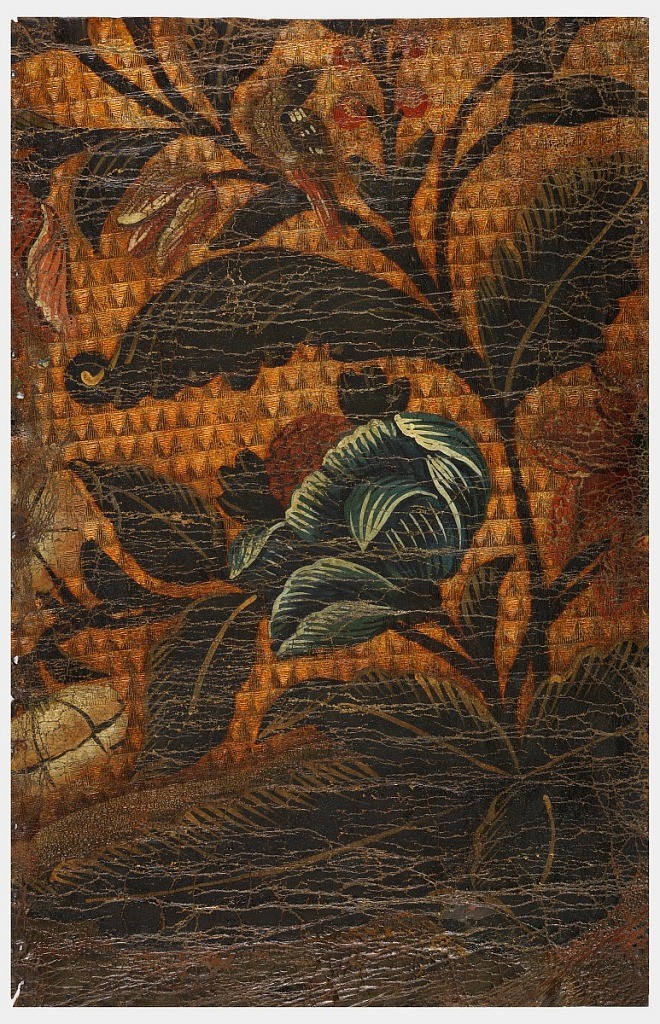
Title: Sidewall
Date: ca. 1700
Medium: Leather, stamped, silvered, painted
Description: Flowering plant and one large blossom in center. Possibly rock motifs off to left side. Background embossed with horizontal bands of triangles.